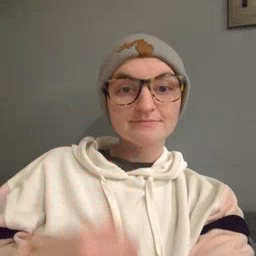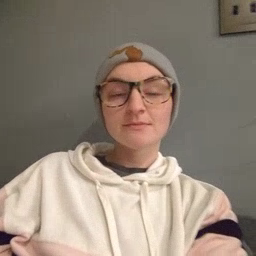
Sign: morning